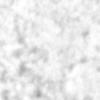
Label: no_change